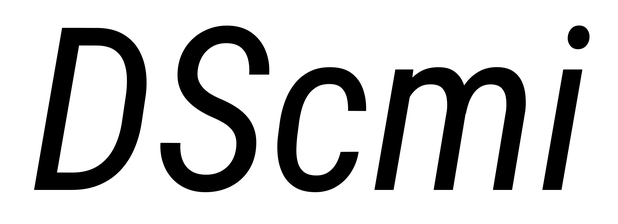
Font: Roboto-Italic_Condensed_Italic